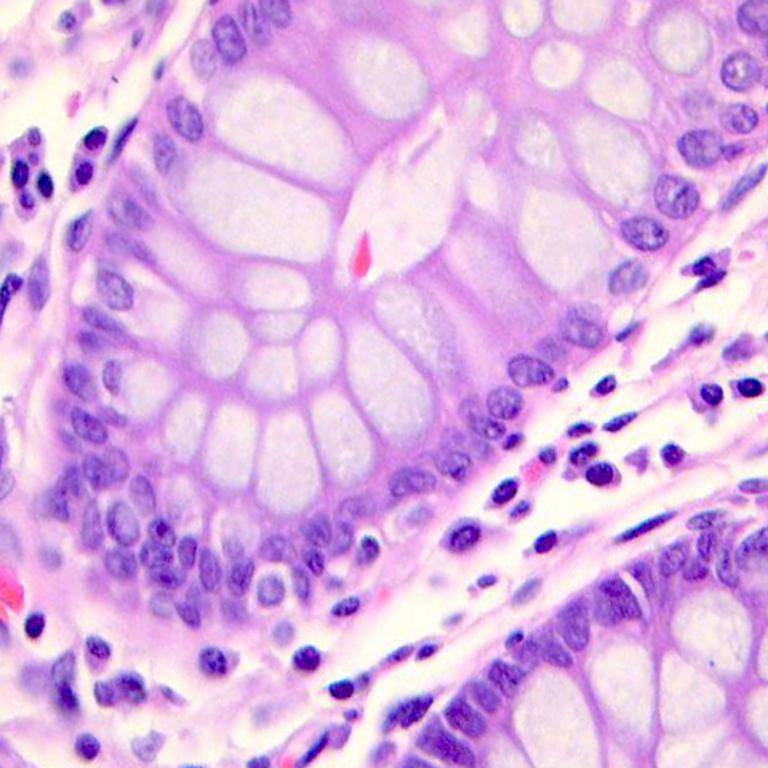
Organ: colon
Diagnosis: benign